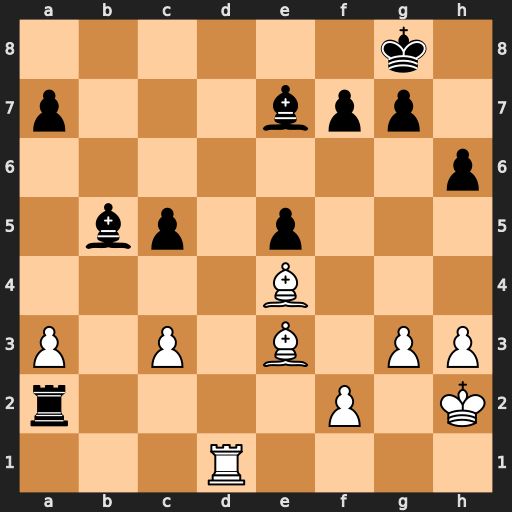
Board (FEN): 6k1/p3bpp1/7p/1bp1p3/4B3/P1P1B1PP/r4P1K/3R4
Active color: w
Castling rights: -
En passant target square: -
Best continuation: Rb1 a6 c4